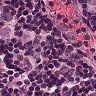
Metastatic tissue present: yes